Question: I have a dataframe df which contains movies data.
.
I want to create a new column in df called "drama_movie" which contains the value True for the movies that are Dramas and False for if they are not.
I tried it with following code:
'df["drama_movie"]=df['listed_in'].isin(["Dramas"])'
-> but I receive everything as False in the column drama_movie.
When I try the following code:
'df["drama_movie"]=df.apply(lambda x: x['listed_in'] in x['Dramas'], axis=1)'
-> I receive a key error "Dramas"
What works is this code:
'df["drama_movie"] = df['listed_in'].str.contains('Dramas', case=False, na=False)'
-> But I need to use pythons in operator. I'm somehow stuck with it.
Any suggestions? Thank you for your help
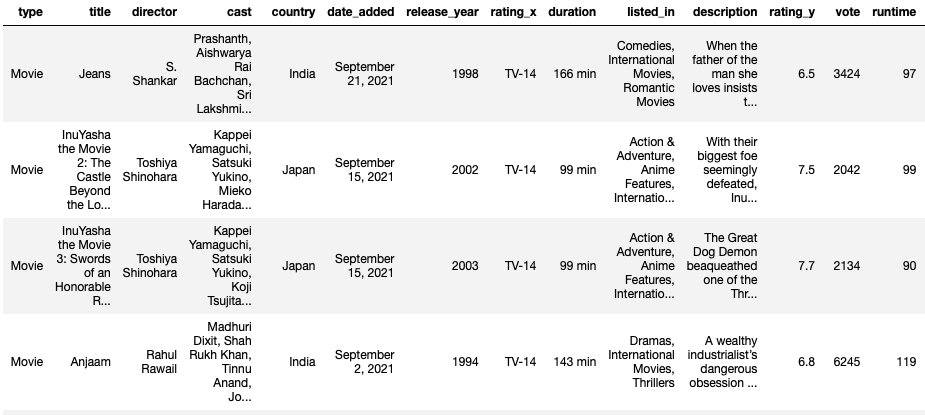
Answer: You can split strings then explode lists then keep only rows that match your criteria:
'''
drama_movies = (df.loc[df['listed_in'].str.split(',').explode()
.loc[lambda x: x.isin(['Dramas'])].index])
'''
Don't use 'apply' here or use a comprehension:
'''
drama_movies = df[['Dramas' in s.split(',') for s in df['listed_in']]]
# For 200 rows
# apply: 1.16 ms +- 20.1 us per loop (mean +- std. dev. of 7 runs, 1000 loops each)
# comprehension: 156 us +- 262 ns per loop (mean +- std. dev. of 7 runs, 10000 loops each)
'''